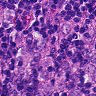
Metastatic tissue present: yes